Question: Below is the html in question
By default it appears as:

Which is completely wrong, it should be on two lines and it should also look "pretty" but it looks pretty ugly at the moment.
The aim of the box is so that it looks like a "Loading" box which after time (already incorporated into my main bit of code) for it to disappear once loaded, so the only problem with this at the moment is that it looks ugly and doesn't layout correctly :(
The reason I have two div blocks inside the main div is because they're going to be different size and color text (I think)
If anyone has a completely different looking loading message/bar/popup that they think I would like to use please feel free to post.
'''
<html xmlns="http://www.w3.org/1999/xhtml">
<head>
<style type="text/css">
.loading1 a {
position: fixed;
cursor: pointer;
left: 50%;
top: 10%;
color: white;
padding-left: 5px;
}
.loading2 a {
position: fixed;
cursor: pointer;
left: 50%;
top: 10%;
color: white;
padding-left: 5px;
}
.loading {
z-index: 999;
position: fixed;
left: 50%;
top: 10%;
width: 150px;
height: 80px;
border: 1px solid white;
-moz-border-radius: 10px;
border-radius: 10px;
background: #D8B93F;
}
#circularG{
position:relative;
width:25px;
height:25px}
.circularG{
position:absolute;
background-color:#0E4216;
width:6px;
height:6px;
-moz-border-radius:4px;
-moz-animation-name:bounce_circularG;
-moz-animation-duration:1.12s;
-moz-animation-iteration-count:infinite;
-moz-animation-direction:linear;
-webkit-border-radius:4px;
-webkit-animation-name:bounce_circularG;
-webkit-animation-duration:1.12s;
-webkit-animation-iteration-count:infinite;
-webkit-animation-direction:linear;
-o-border-radius:4px;
-o-animation-name:bounce_circularG;
-o-animation-duration:1.12s;
-o-animation-iteration-count:infinite;
-o-animation-direction:linear;
-ms-border-radius:4px;
-ms-animation-name:bounce_circularG;
-ms-animation-duration:1.12s;
-ms-animation-iteration-count:infinite;
-ms-animation-direction:linear;
}
#circularG_1{
left:0;
top:10px;
-moz-animation-delay:0.42s;
-webkit-animation-delay:0.42s;
-o-animation-delay:0.42s;
-ms-animation-delay:0.42s;
}
#circularG_2{
left:3px;
top:3px;
-moz-animation-delay:0.56s;
-webkit-animation-delay:0.56s;
-o-animation-delay:0.56s;
-ms-animation-delay:0.56s;
}
#circularG_3{
top:0;
left:10px;
-moz-animation-delay:0.7s;
-webkit-animation-delay:0.7s;
-o-animation-delay:0.7s;
-ms-animation-delay:0.7s;
}
#circularG_4{
right:3px;
top:3px;
-moz-animation-delay:0.84s;
-webkit-animation-delay:0.84s;
-o-animation-delay:0.84s;
-ms-animation-delay:0.84s;
}
#circularG_5{
right:0;
top:10px;
-moz-animation-delay:0.98s;
-webkit-animation-delay:0.98s;
-o-animation-delay:0.98s;
-ms-animation-delay:0.98s;
}
#circularG_6{
right:3px;
bottom:3px;
-moz-animation-delay:1.12s;
-webkit-animation-delay:1.12s;
-o-animation-delay:1.12s;
-ms-animation-delay:1.12s;
}
#circularG_7{
left:10px;
bottom:0;
-moz-animation-delay:1.26s;
-webkit-animation-delay:1.26s;
-o-animation-delay:1.26s;
-ms-animation-delay:1.26s;
}
#circularG_8{
left:3px;
bottom:3px;
-moz-animation-delay:1.4s;
-webkit-animation-delay:1.4s;
-o-animation-delay:1.4s;
-ms-animation-delay:1.4s;
}
@-moz-keyframes bounce_circularG{
0%{
-moz-transform:scale(1)}
100%{
-moz-transform:scale(.3)}
}
@-webkit-keyframes bounce_circularG{
0%{
-webkit-transform:scale(1)}
100%{
-webkit-transform:scale(.3)}
}
@-o-keyframes bounce_circularG{
0%{
-o-transform:scale(1)}
100%{
-o-transform:scale(.3)}
}
@-ms-keyframes bounce_circularG{
0%{
-ms-transform:scale(1)}
100%{
-ms-transform:scale(.3)}
}
</style>
</head>
<body>
<div class="loading"><div id="circularG">
<div id="circularG_1" class="circularG">
</div>
<div id="circularG_2" class="circularG">
</div>
<div id="circularG_3" class="circularG">
</div>
<div id="circularG_4" class="circularG">
</div>
<div id="circularG_5" class="circularG">
</div>
<div id="circularG_6" class="circularG">
</div>
<div id="circularG_7" class="circularG">
</div>
<div id="circularG_8" class="circularG">
</div>
</div>
<div class="loading1"><a>Loading, Please Wait...</a></div><div class="loading2"><br><a>(click to abort)</a></div></div>
</body>
</html>
'''
Thanks
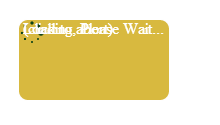
Answer: You don't need the 'position:fixed', 'top' and 'left' on anything inside the loading box. I have also made some changes to the positioning and spacing. Hope you like it!
<URL>
HTML
'''
<div class="loading">
<div id="circularG">
<div id="circularG_1" class="circularG"></div>
<div id="circularG_2" class="circularG"></div>
<div id="circularG_3" class="circularG"></div>
<div id="circularG_4" class="circularG"></div>
<div id="circularG_5" class="circularG"></div>
<div id="circularG_6" class="circularG"></div>
<div id="circularG_7" class="circularG"></div>
<div id="circularG_8" class="circularG"></div>
</div>
<div class="loadingText">
Loading, Please Wait...
<a href="#">(click to abort)</a>
</div>
</div>
'''
CSS
'''
.loadingText {
color: white;
font-family: sans-serif;
font-size: 16px;
}
.loadingText a {
line-height: 32px;
color: inherit;
font-size: 14px;
text-decoration: none;
}
.loading {
z-index: 999;
position: fixed;
left: 50%;
top: 50%;
width: 170px;
height: 90px;
margin-left: -95px;
margin-top: -55px;
padding: 10px;
border: 1px solid white;
-moz-border-radius: 10px;
border-radius: 10px;
background: rgba(0, 0, 0, 0.75);
text-align: center;
}
#circularG {
position:relative;
width:25px;
height:25px;
margin: 5px auto 15px auto;
}
.circularG {
position:absolute;
background-color: white;
width:6px;
height:6px;
-moz-border-radius:4px;
-moz-animation-name:bounce_circularG;
-moz-animation-duration:1.12s;
-moz-animation-iteration-count:infinite;
-moz-animation-direction:linear;
-webkit-border-radius:4px;
-webkit-animation-name:bounce_circularG;
-webkit-animation-duration:1.12s;
-webkit-animation-iteration-count:infinite;
-webkit-animation-direction:linear;
-o-border-radius:4px;
-o-animation-name:bounce_circularG;
-o-animation-duration:1.12s;
-o-animation-iteration-count:infinite;
-o-animation-direction:linear;
-ms-border-radius:4px;
-ms-animation-name:bounce_circularG;
-ms-animation-duration:1.12s;
-ms-animation-iteration-count:infinite;
-ms-animation-direction:linear;
}
#circularG_1 {
left:0;
top:10px;
-moz-animation-delay:0.42s;
-webkit-animation-delay:0.42s;
-o-animation-delay:0.42s;
-ms-animation-delay:0.42s;
}
#circularG_2 {
left:3px;
top:3px;
-moz-animation-delay:0.56s;
-webkit-animation-delay:0.56s;
-o-animation-delay:0.56s;
-ms-animation-delay:0.56s;
}
#circularG_3 {
top:0;
left:10px;
-moz-animation-delay:0.7s;
-webkit-animation-delay:0.7s;
-o-animation-delay:0.7s;
-ms-animation-delay:0.7s;
}
#circularG_4 {
right:3px;
top:3px;
-moz-animation-delay:0.84s;
-webkit-animation-delay:0.84s;
-o-animation-delay:0.84s;
-ms-animation-delay:0.84s;
}
#circularG_5 {
right:0;
top:10px;
-moz-animation-delay:0.98s;
-webkit-animation-delay:0.98s;
-o-animation-delay:0.98s;
-ms-animation-delay:0.98s;
}
#circularG_6 {
right:3px;
bottom:3px;
-moz-animation-delay:1.12s;
-webkit-animation-delay:1.12s;
-o-animation-delay:1.12s;
-ms-animation-delay:1.12s;
}
#circularG_7 {
left:10px;
bottom:0;
-moz-animation-delay:1.26s;
-webkit-animation-delay:1.26s;
-o-animation-delay:1.26s;
-ms-animation-delay:1.26s;
}
#circularG_8 {
left:3px;
bottom:3px;
-moz-animation-delay:1.4s;
-webkit-animation-delay:1.4s;
-o-animation-delay:1.4s;
-ms-animation-delay:1.4s;
}
@-moz-keyframes bounce_circularG {
0% {
-moz-transform:scale(1)
}
100% {
-moz-transform:scale(.3)
}
}
@-webkit-keyframes bounce_circularG {
0% {
-webkit-transform:scale(1)
}
100% {
-webkit-transform:scale(.3)
}
}
@-o-keyframes bounce_circularG {
0% {
-o-transform:scale(1)
}
100% {
-o-transform:scale(.3)
}
}
@-ms-keyframes bounce_circularG {
0% {
-ms-transform:scale(1)
}
100% {
-ms-transform:scale(.3)
}
}
'''